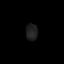
Tissue: lung
Cell type: Endothelial cells
Senescence score: 0.0811
Nuclear area (px): 189
Mean DAPI intensity: 32.021